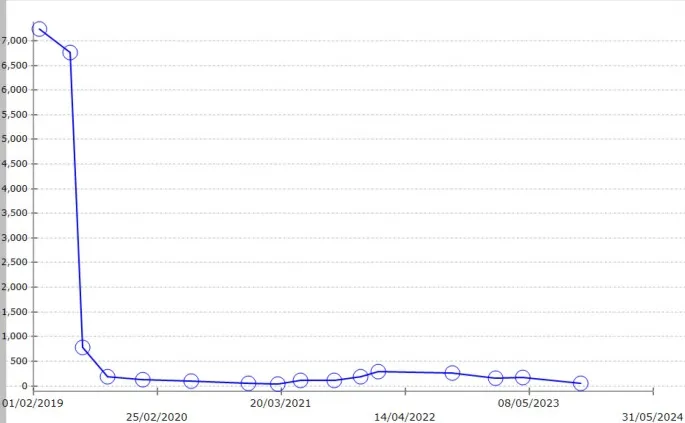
Prolactin levels over the course of the patient's management.
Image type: chart (chart)